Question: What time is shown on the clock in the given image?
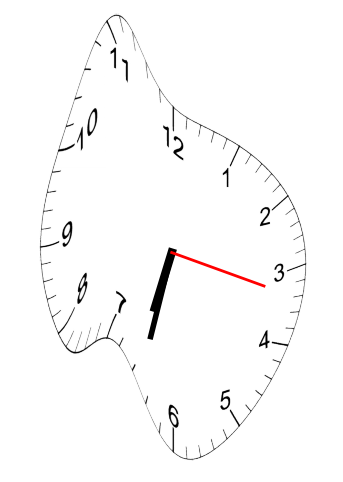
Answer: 06:32:17